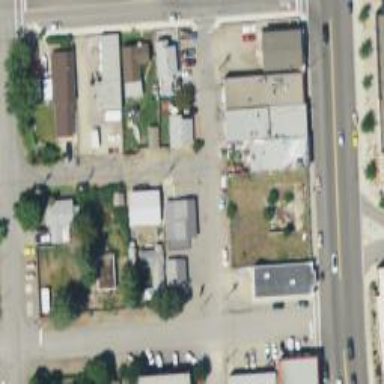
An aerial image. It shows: Alleyway designated as service road.